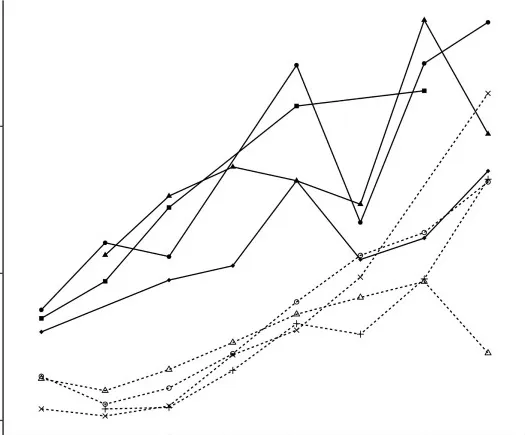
Engraftment parameters of Severe Combined Immunodeficiency (SCID) pigs after opposite sex, 100% MHC matched donor bone marrow transplantation. (A) Recovery of lymphocyte numbers to within a normal range of BMT SCID pigs (dashed line) compared to non-SCID littermates (solid line) monitored by complete blood counts ever 2 weeks after transplant.
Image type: pathology (masson_trichrome)